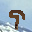
Label: 9